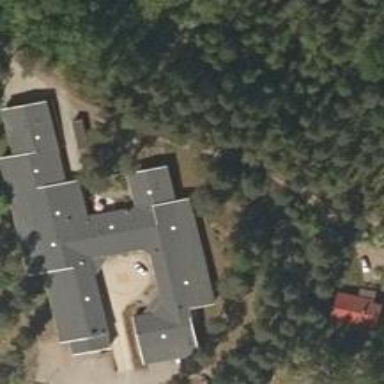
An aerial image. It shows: Public building serving as retirement home.